Field crop: maize
Growth stage: 2
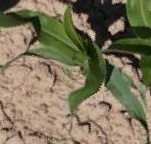
Species: maize